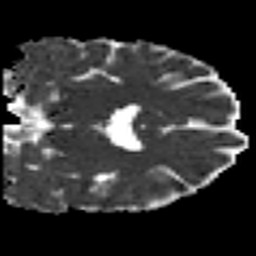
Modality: MD
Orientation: coronal
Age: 37
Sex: female
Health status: ill
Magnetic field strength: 3 T
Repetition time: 9 s
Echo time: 0.093 s